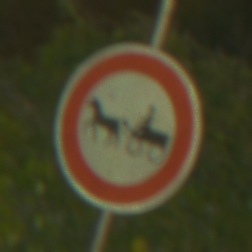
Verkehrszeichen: VerbotGespannfuhrwerke
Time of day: Night
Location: Outdoor (Urban)
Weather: PartlyCloudy
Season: NotSpecified
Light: Artificial